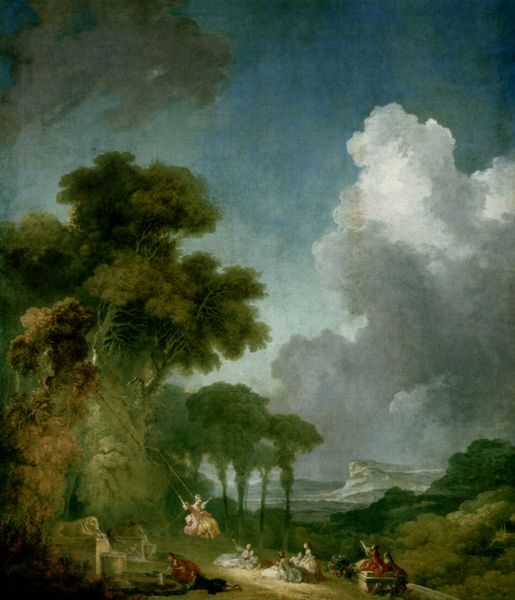
Titel: Die Schaukel
Künstler: Jean Honoré Fragonard
Standort: Washington (District of Columbia)
Institution: National Gallery of Art
Schlagwörter: baum, berg, blau, dunkel, felsen, gemälde, gewitter, gruppe, hand, himmel, meer, schatten, wasser, weiß, wolken, bäume, frauen, grün, landschaft, menschen, mädchen, see, sitzen, äste, braun, damen, frankreich, frau, grau, kleid, kleider, licht, männer, schwarz, strasse, szene, gras, rot, tier, tiere, weg, wiese, wolke, fest, gesellschaft, feier, trinken, barock, mensch, sockel, steine, ast, hügel, natur, weite, zweige, pfad, sonne, adel, gewänder, pflanzen, rokoko, rosa, wald, brunnen, kinder, reiter, garten, skulptur, bewölkt, farbig, sommer, liegen, naturalismus, röcke, berge, fels, gebirge, hang, nebel, herbst, hof, ausflug, idylle, rast, bank, figuren, wagen, friedrich, gewalt, seile, staffage, sturm, unwetter, wetter, spielen, freizeit, schaukel, podest, baumkronen, hoch, freude, klippe, waldrand, regen, spiel, ruine, seil, lichtung, eisberg, schönheit, wolkig, bänke, liebespaar, löwen, romantisch, wanderer, hain, poussin, baüme, löwe, fernglas, orage, femme, hoffnung, heroisch, paysage, paare, scène de genre, pastoral, lagern, nuage, schaukeln, arbres, gewitterwolke, boucher, fragonard, lebensfreude, verhangen, elsen, wolkenband, naturschauspiel, graue wolke, wasserbrunnen, bucher, steinlöwen, fete galante, klippenf, gewalti, naturchauspiel, burke, blazu, scheusslich, balançoire